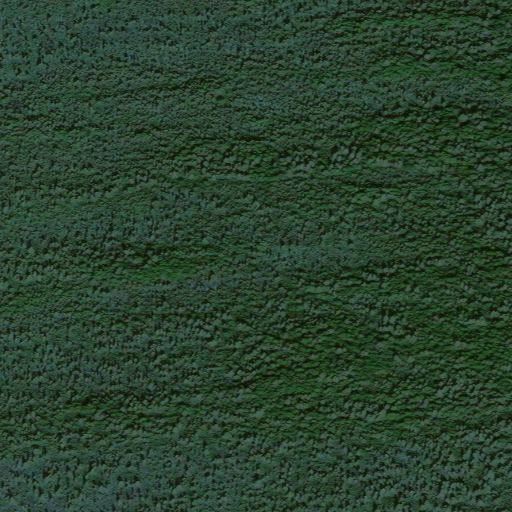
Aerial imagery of mountain in Alaska named Nogahabara Sand Dunes containing only unknown